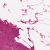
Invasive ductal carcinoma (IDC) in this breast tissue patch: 0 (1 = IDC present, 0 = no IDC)